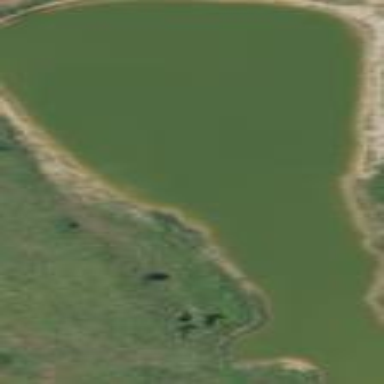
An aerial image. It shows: Reservoir of water.